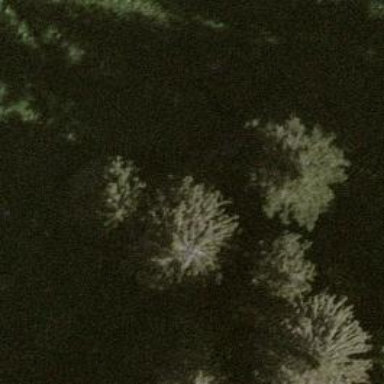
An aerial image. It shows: Beautiful tree in nature.